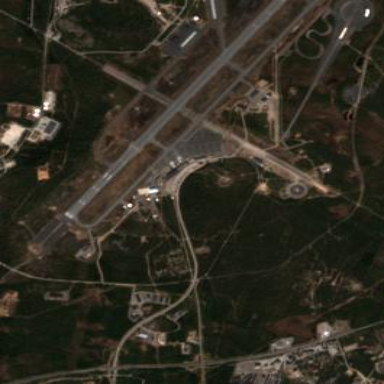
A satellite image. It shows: Area designated as runway within airport.